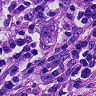
Metastatic tissue present: yes